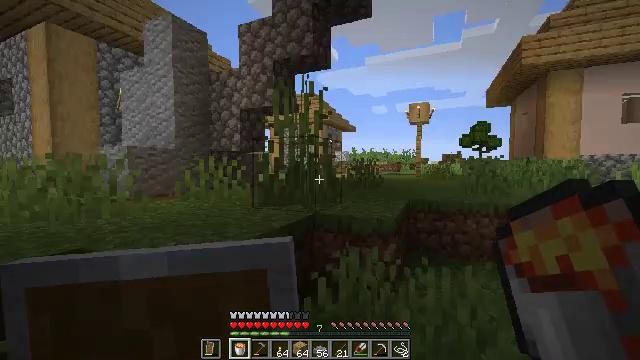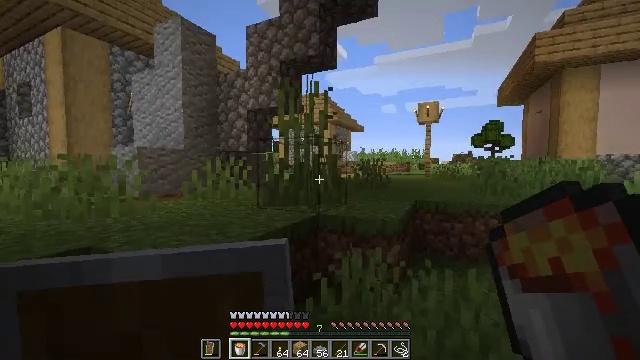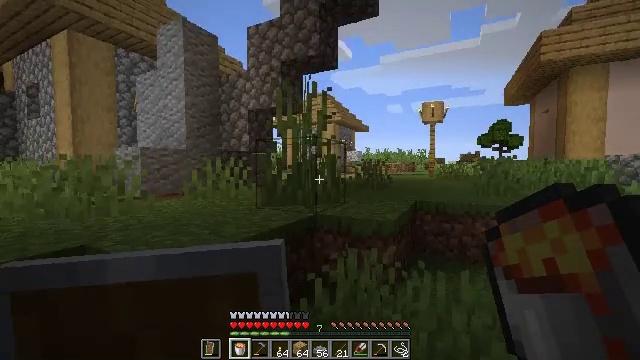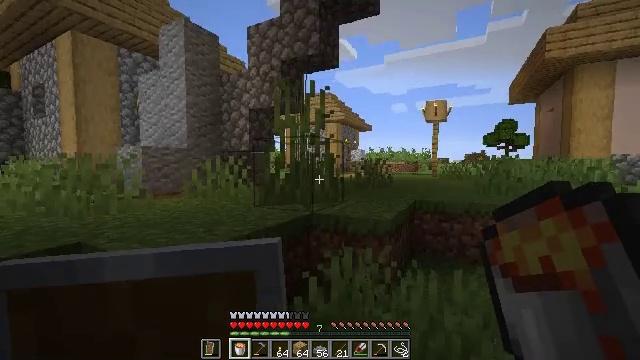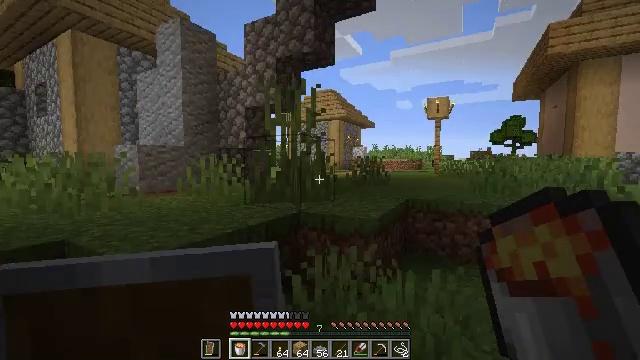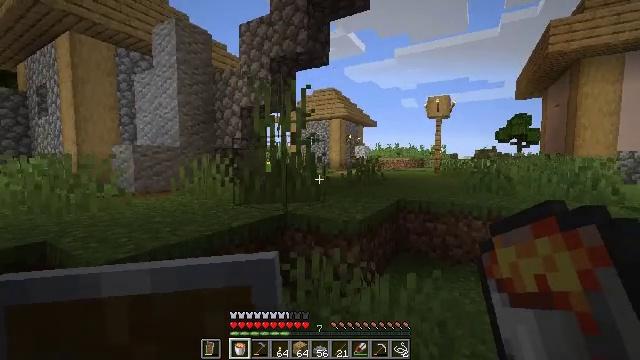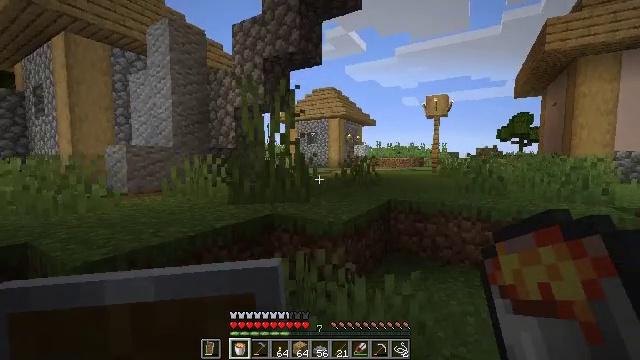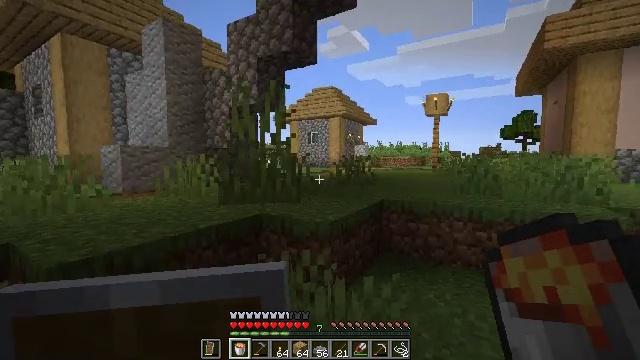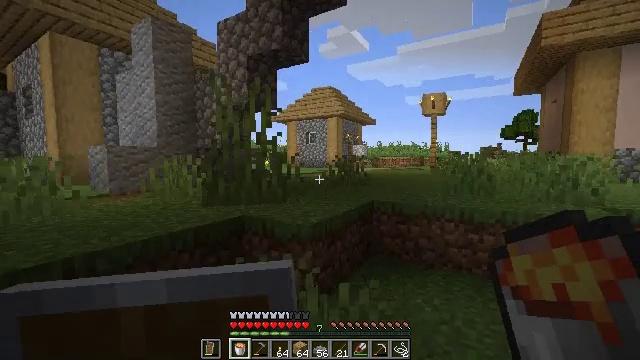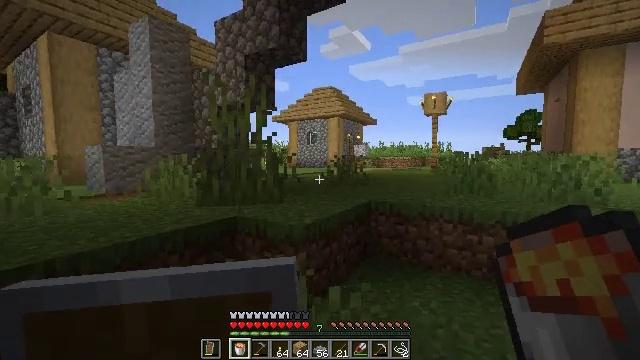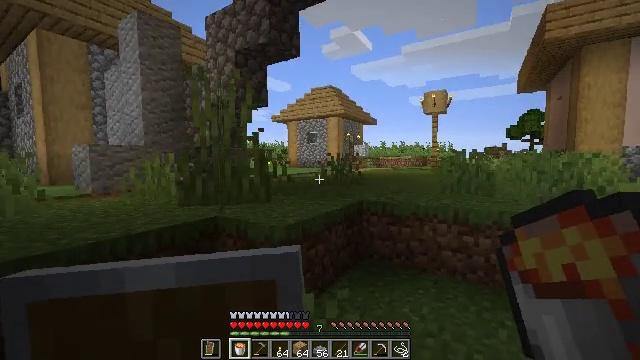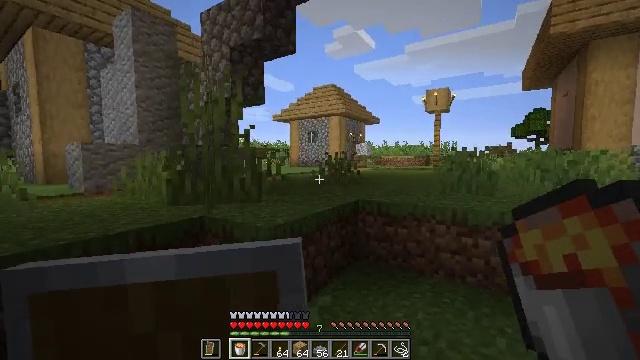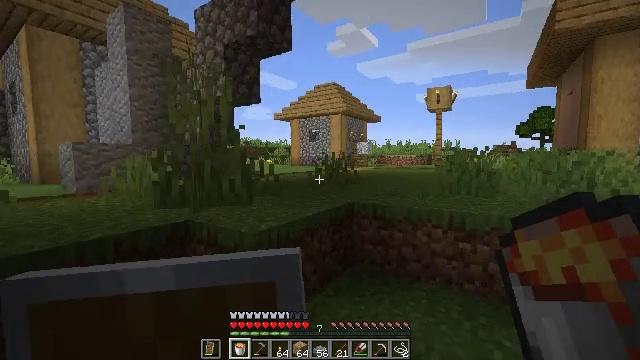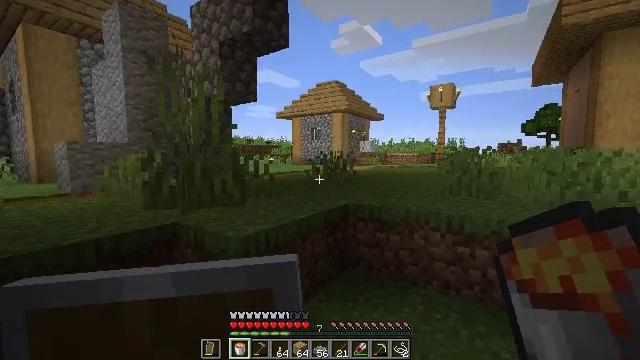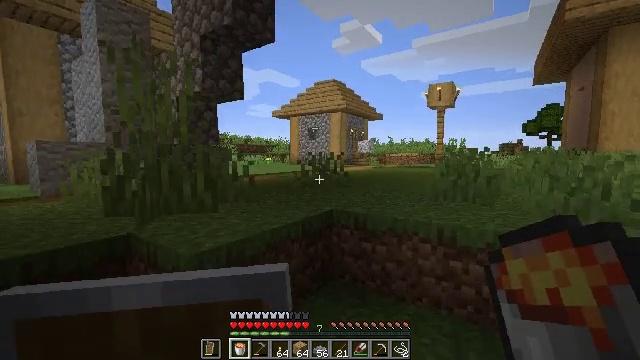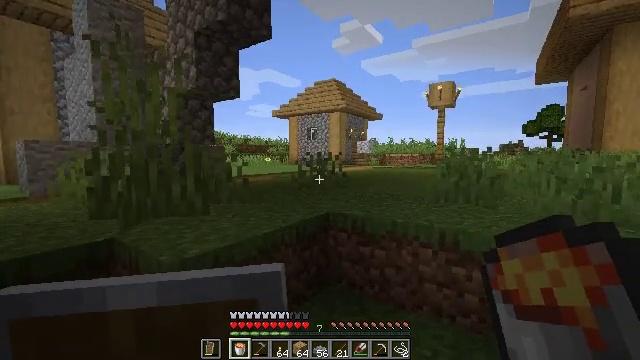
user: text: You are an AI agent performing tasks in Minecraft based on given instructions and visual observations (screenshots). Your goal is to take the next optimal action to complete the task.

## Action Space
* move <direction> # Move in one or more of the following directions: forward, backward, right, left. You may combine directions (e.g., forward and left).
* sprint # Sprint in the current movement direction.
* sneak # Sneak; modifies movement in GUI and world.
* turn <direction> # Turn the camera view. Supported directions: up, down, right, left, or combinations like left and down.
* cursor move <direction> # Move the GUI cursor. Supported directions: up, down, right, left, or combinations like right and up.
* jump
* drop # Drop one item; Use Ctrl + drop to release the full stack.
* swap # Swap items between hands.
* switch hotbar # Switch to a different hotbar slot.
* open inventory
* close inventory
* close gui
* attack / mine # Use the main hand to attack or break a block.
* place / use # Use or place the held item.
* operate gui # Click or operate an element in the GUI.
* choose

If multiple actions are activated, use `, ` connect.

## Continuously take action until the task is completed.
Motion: motion action
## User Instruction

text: Mine the bell from its post.
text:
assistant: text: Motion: move right, turn left
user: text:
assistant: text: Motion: move right, turn left
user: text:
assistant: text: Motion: move right
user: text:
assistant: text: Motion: move right, turn left
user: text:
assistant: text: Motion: move right
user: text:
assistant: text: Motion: move right
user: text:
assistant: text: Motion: move forward and move right
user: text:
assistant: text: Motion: move forward and move right
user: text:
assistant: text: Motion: move forward and move right
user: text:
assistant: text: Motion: move forward and move right
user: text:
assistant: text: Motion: move forward and move right
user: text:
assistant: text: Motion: move forward and move right
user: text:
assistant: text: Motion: move forward and move right
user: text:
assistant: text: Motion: move forward
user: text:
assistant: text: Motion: move forward
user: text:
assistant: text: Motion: move forward
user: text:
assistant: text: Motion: move forward
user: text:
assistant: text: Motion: move forward
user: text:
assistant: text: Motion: move forward
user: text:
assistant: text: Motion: move forward
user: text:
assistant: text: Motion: move forward
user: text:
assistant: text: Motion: move forward
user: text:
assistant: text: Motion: move forward
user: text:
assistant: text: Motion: move forward
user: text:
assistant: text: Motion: move forward
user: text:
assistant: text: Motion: move forward
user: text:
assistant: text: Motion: move forward
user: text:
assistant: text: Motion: move forward, jump
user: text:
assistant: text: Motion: move forward, jump
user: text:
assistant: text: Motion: move forward, jump